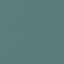
Land use / land cover: SeaLake